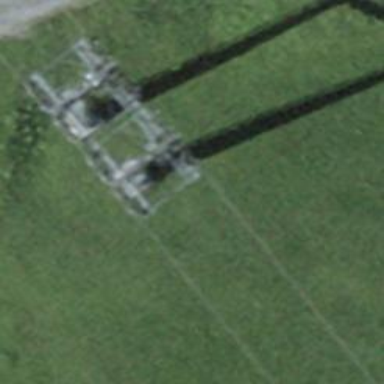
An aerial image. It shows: Pylon used for aerialway.